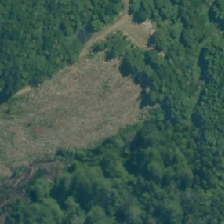
Land cover: harvested_forest